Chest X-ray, PA view. Patient: 48 years old, sex M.
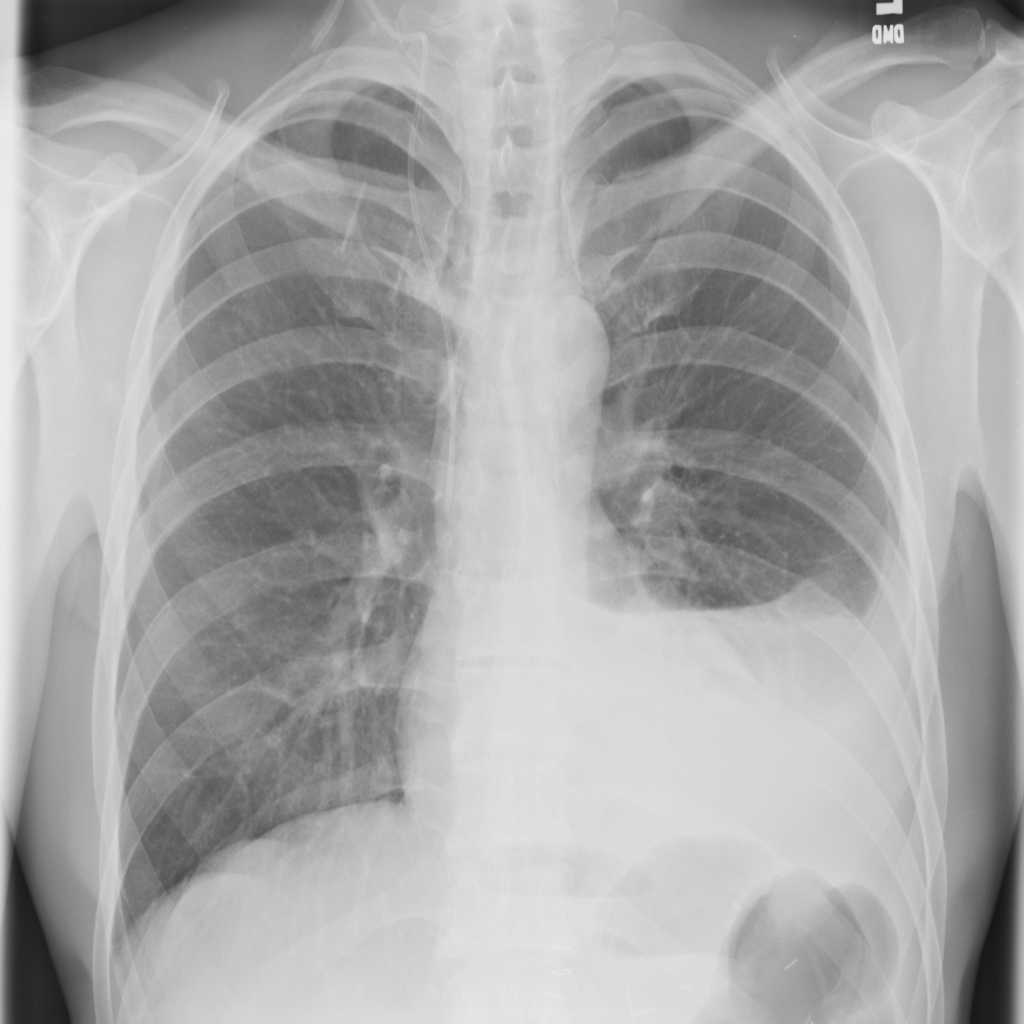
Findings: Effusion